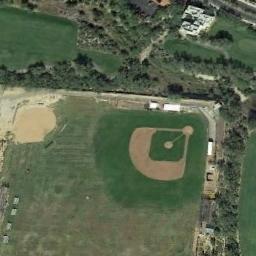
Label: baseball_diamond